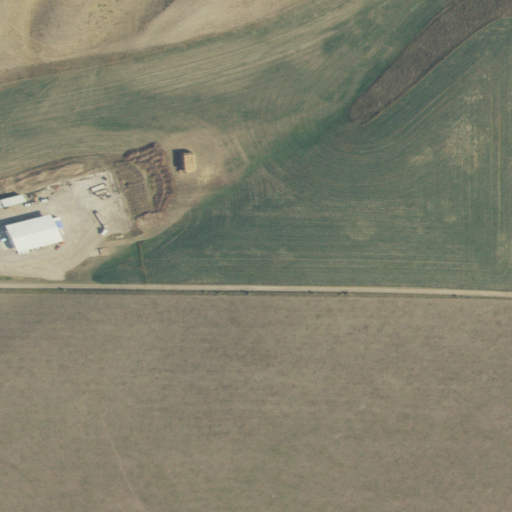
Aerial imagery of valley in Idaho named Shurtliff Canyon containing shrub and cultivated crops